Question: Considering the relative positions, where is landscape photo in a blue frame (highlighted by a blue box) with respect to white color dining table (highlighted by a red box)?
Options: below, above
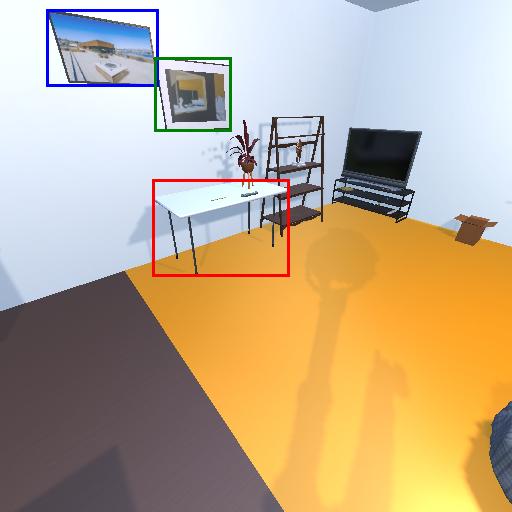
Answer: below